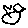
Label: bird